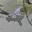
Label: 4